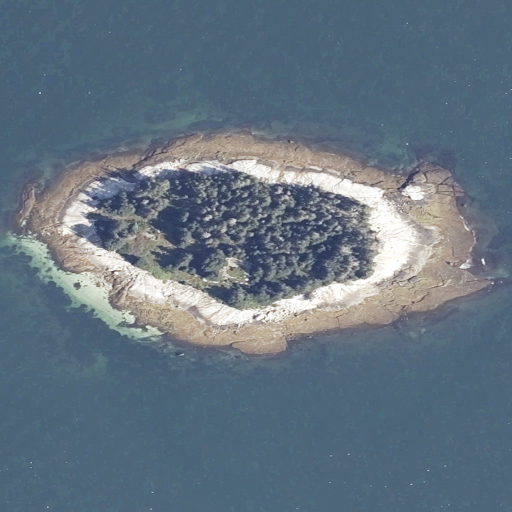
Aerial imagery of island in Maine named Bills Island containing open water, barren land, herbaceous wetlands, and evergreen forest